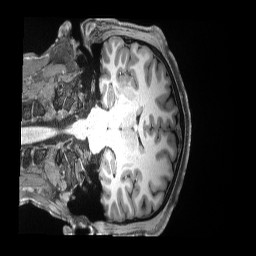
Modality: T1w
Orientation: coronal
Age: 21
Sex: male
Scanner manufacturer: siemens
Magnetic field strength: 3 T
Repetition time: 2.5 s
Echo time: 0.00181 s